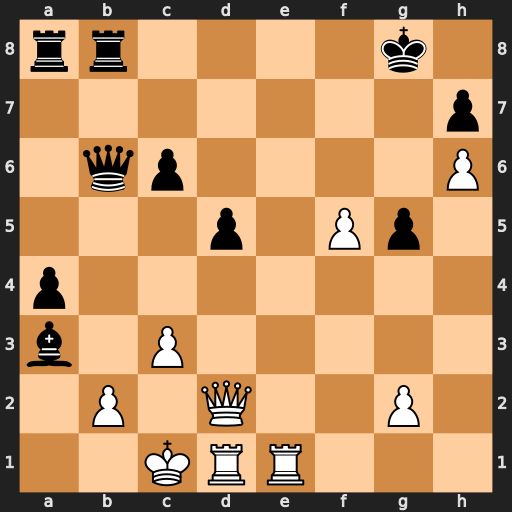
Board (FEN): rr4k1/7p/1qp4P/3p1Pp1/p7/b1P5/1P1Q2P1/2KRR3
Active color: w
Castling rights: -
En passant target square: -
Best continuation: Qxg5+ Kf7 Qg7#